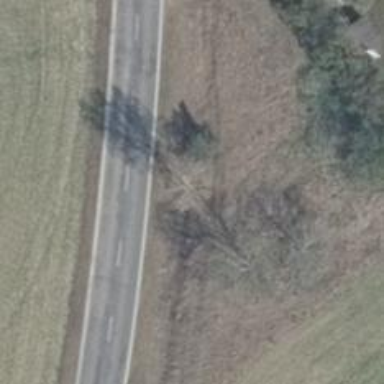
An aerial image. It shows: Deciduous broadleaved tree.